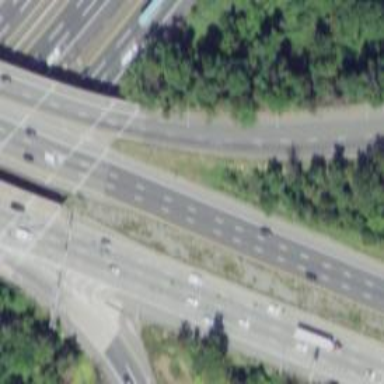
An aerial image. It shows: Interchange junction on motorway link.